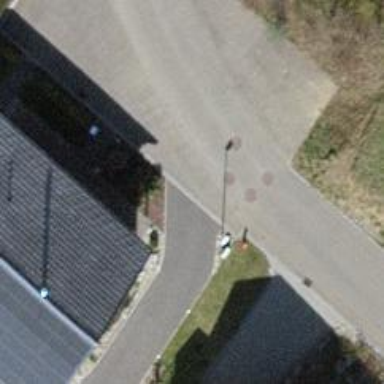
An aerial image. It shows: Driveway.